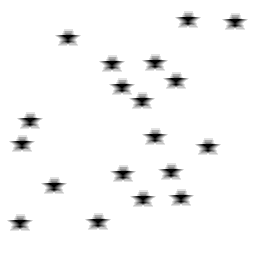
Squares: 0
Triangles: 0
Stars: 19
Total shapes: 19